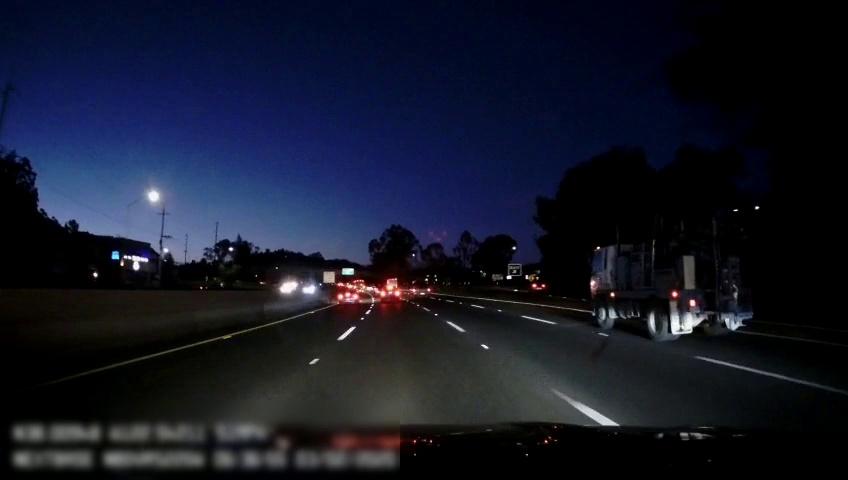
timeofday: Night
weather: Other
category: Drivable Space
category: Vehicles | Car
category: Vehicles | Other LV
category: Vehicles | SUV
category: Vehicles | Car
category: Vehicles | Car
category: Lanes | Alternate Lane
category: Lanes | Current Lane
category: Lanes | Current Lane
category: Lanes | Alternate Lane
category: Lanes | Alternate Lane
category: Lanes | Alternate Lane
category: Traffic | Signs
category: Traffic | Signs